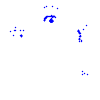
Particle: proton